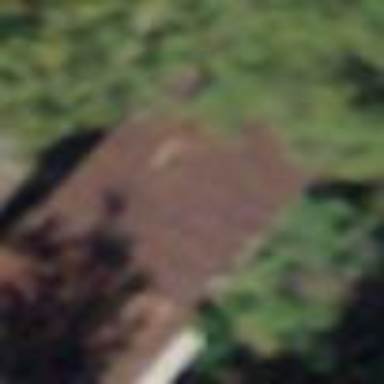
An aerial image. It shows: Shed.